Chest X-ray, PA view. Patient: 54 years old, sex M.
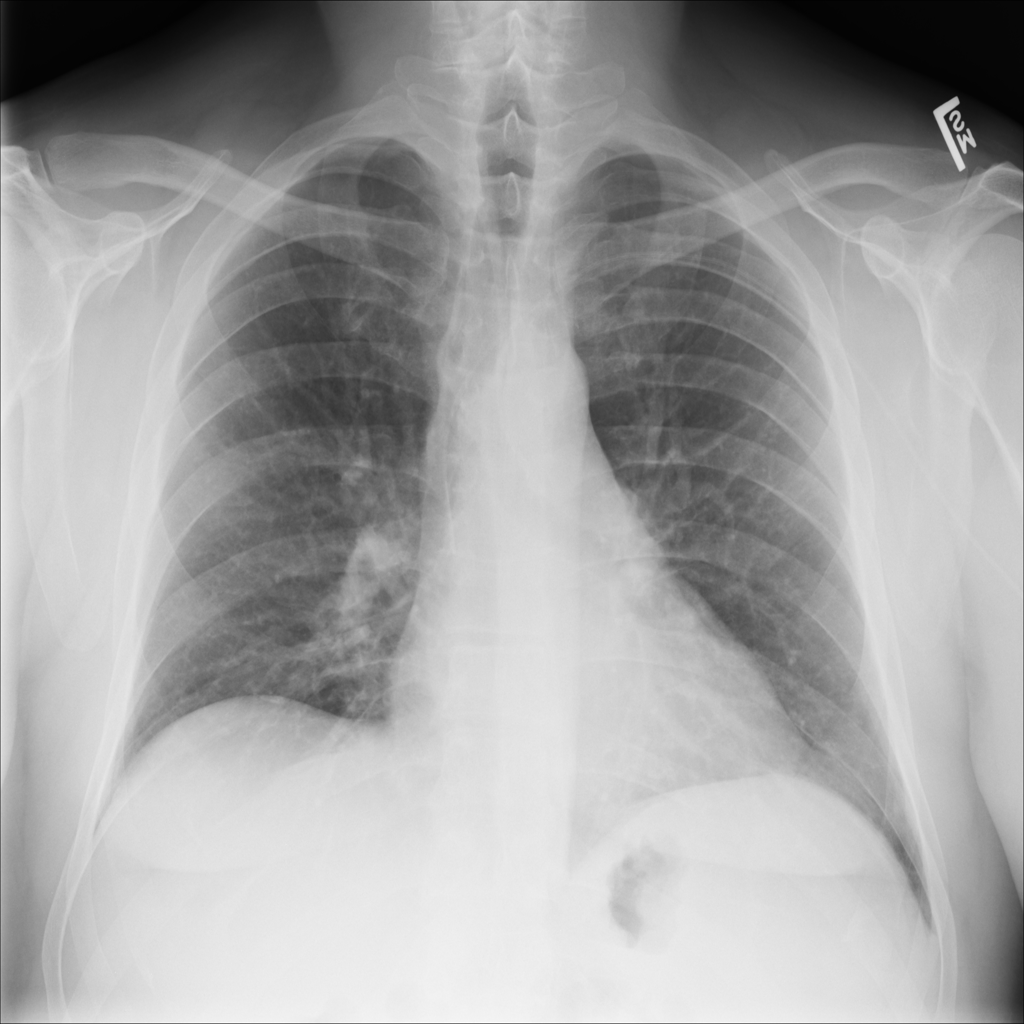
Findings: No Finding